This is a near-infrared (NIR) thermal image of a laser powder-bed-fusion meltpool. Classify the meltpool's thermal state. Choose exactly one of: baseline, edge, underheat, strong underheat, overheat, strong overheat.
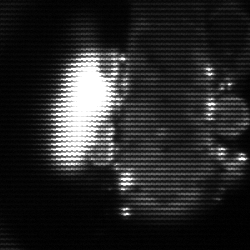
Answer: strong underheat